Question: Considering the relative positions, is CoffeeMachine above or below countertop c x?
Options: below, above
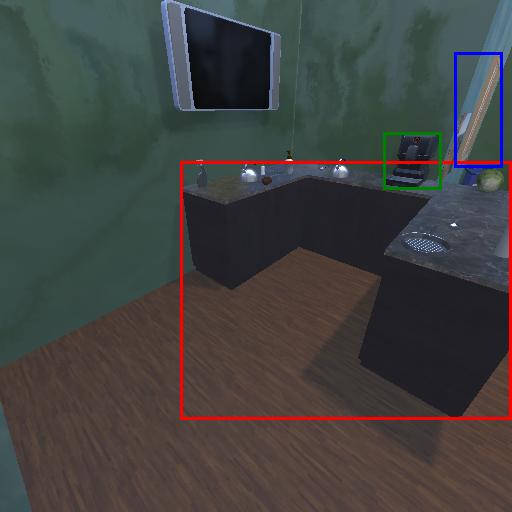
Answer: below